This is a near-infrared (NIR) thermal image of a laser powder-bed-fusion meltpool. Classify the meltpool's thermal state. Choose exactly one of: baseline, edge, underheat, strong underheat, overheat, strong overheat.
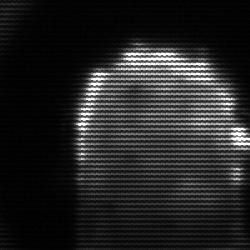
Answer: baseline